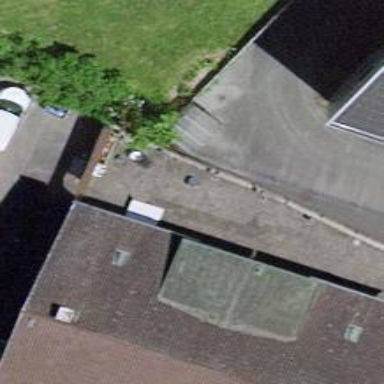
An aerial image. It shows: Restaurant.